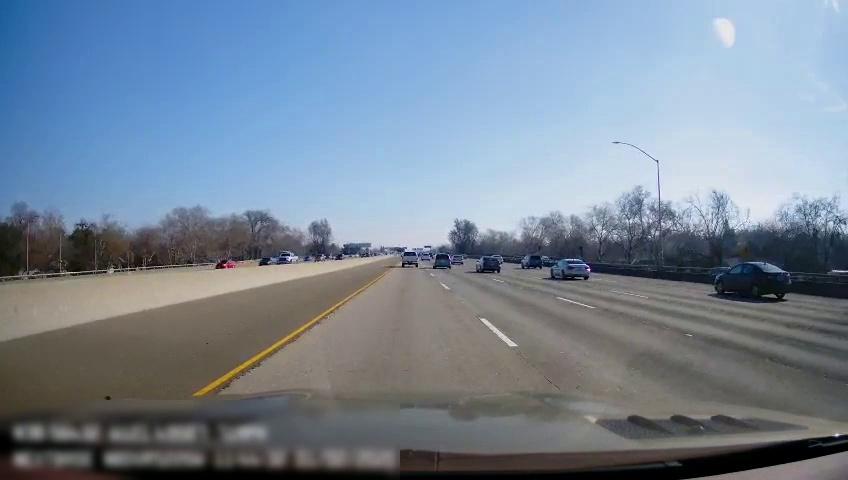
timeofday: Day
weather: Sunny
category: Vehicles | Car
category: Vehicles | Car
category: Vehicles | Truck
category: Vehicles | Truck
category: Drivable Space
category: Vehicles | SUV
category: Vehicles | Car
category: Vehicles | Car
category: Vehicles | Truck
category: Vehicles | Car
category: Vehicles | Car
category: Vehicles | Van
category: Vehicles | Car
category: Lanes | Current Lane
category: Lanes | Current Lane
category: Lanes | Alternate Lane
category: Lanes | Alternate Lane
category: Lanes | Alternate Lane
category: Traffic | Signs